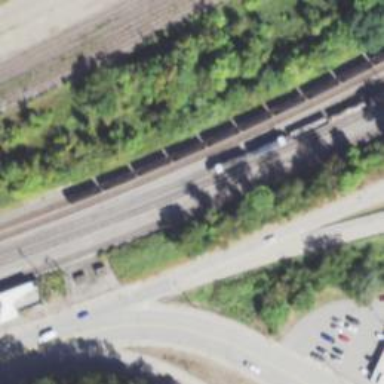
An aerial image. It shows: Railway siding for service.